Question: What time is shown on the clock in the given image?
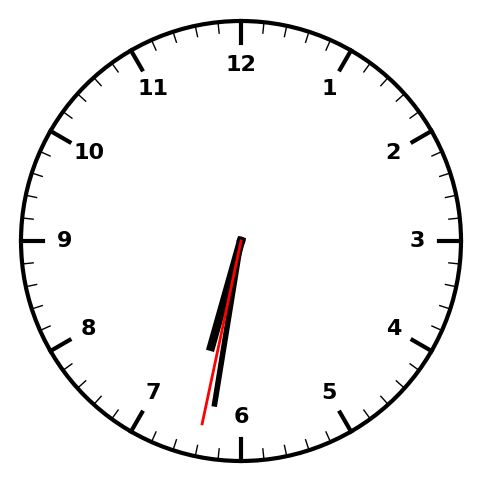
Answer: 06:31:32